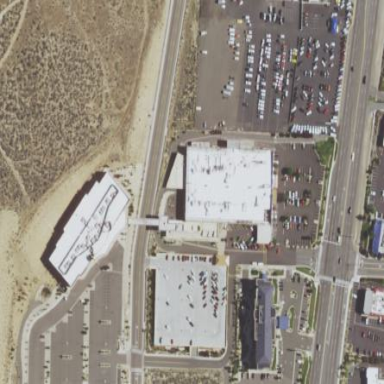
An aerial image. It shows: Commercial building that houses casino.